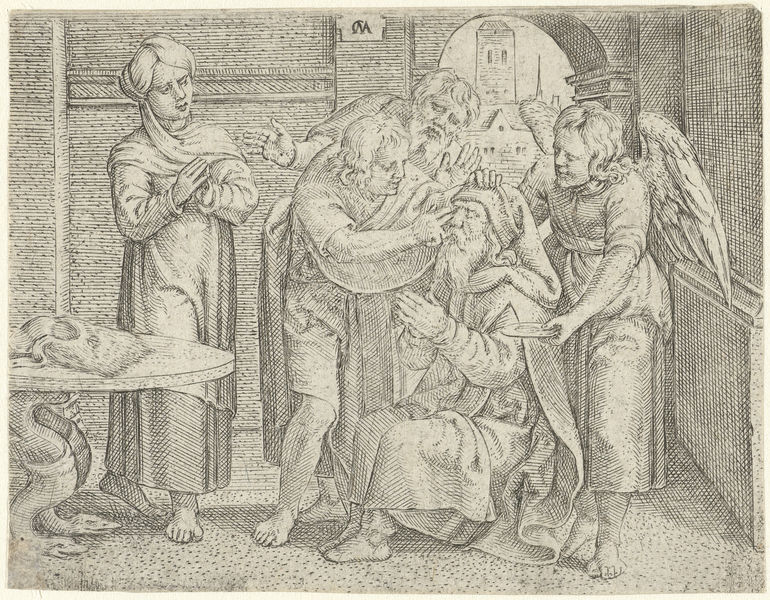
Titel: Genezing van Tobit
Künstler: Cornelis Massijs
Standort: Amsterdam
Institution: Rijksmuseum
Schlagwörter: flügel, gruppe, mann, weiß, sitzen, stadt, frau, frisur, männer, schwarz, stuhl, szene, tisch, zeichnung, zimmer, haus, tuch, bart, innenraum, auge, innen, turm, engel, bogen, grafik, alter, blind, druck, monogramm, stich, schlange, beten, krankheit, kupferstich, heilung, turban, pflege, heilen, blindheit, tobias, sehend, schem, inne, caa